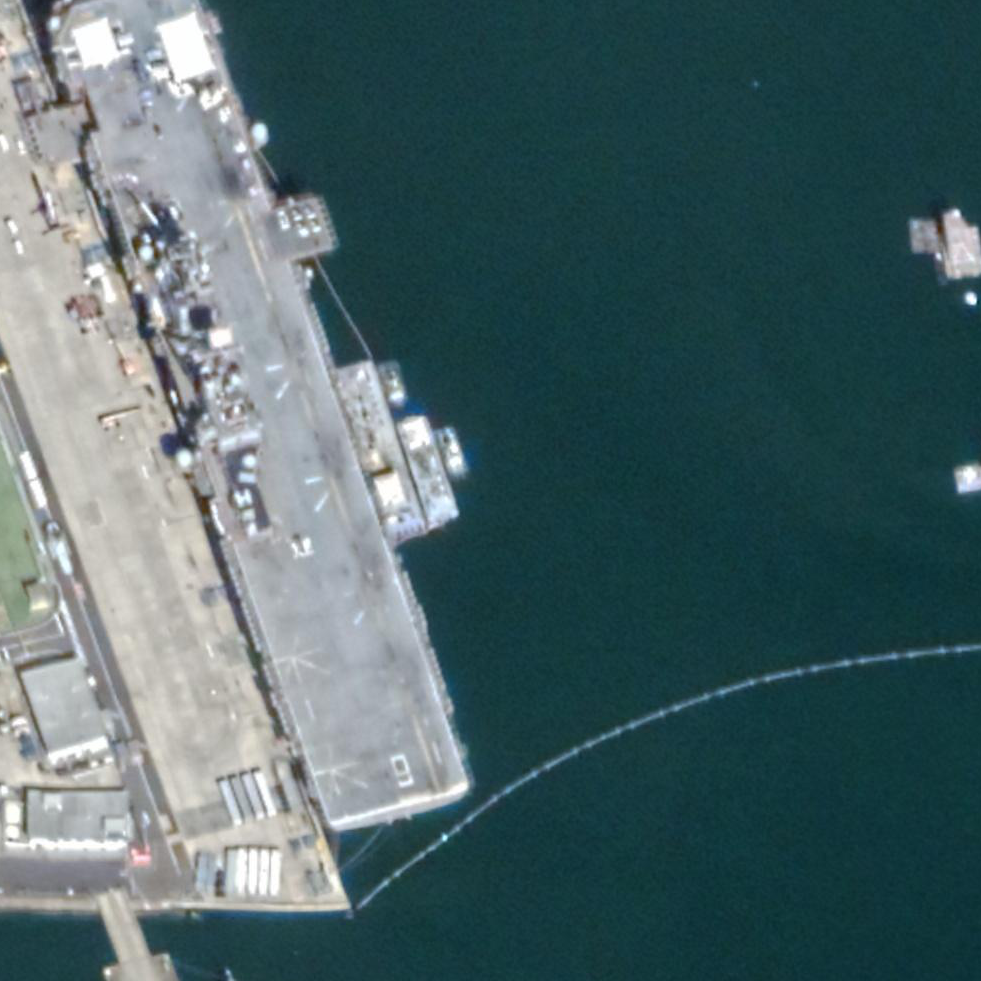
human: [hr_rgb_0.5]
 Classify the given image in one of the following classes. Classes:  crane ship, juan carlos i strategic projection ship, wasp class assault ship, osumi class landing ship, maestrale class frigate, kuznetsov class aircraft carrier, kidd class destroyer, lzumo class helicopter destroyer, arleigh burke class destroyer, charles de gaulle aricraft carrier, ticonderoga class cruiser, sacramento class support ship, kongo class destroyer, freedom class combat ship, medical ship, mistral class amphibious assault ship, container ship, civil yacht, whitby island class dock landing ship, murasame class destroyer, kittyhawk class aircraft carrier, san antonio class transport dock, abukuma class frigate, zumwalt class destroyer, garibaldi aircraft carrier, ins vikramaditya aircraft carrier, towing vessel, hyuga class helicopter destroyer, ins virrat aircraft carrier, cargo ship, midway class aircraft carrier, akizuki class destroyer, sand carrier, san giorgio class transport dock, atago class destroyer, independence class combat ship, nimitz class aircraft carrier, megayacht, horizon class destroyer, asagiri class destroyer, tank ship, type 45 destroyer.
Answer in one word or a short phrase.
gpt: Wasp class assault ship